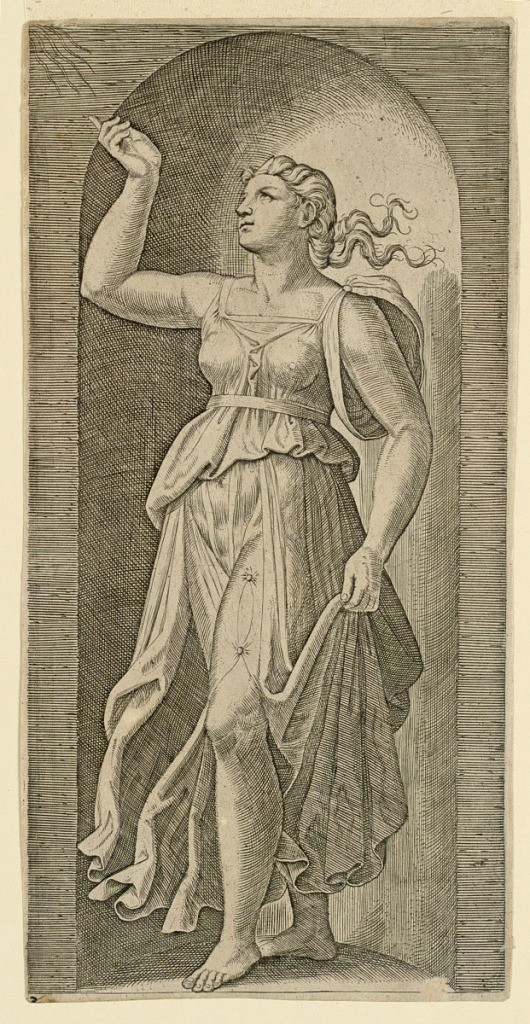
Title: Allegorical Figure of Faith
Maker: Marc Antonio Raimondi, Italian, 1483 – 1527
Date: ca. 1500
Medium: Engraving on paper
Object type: Print
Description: Female figure standing in a niche, facing half-left and pointing to a ray of fire, upper left.